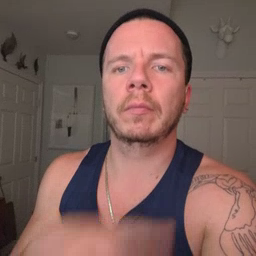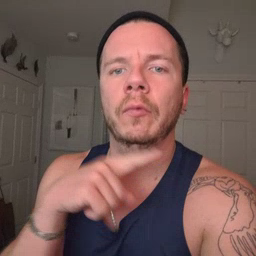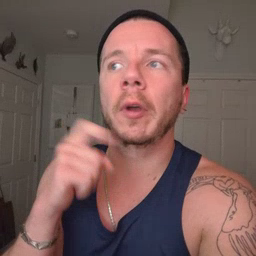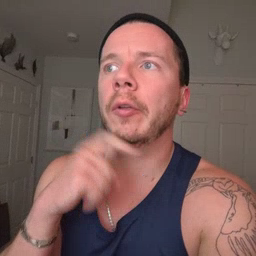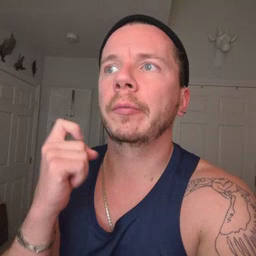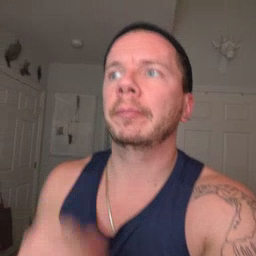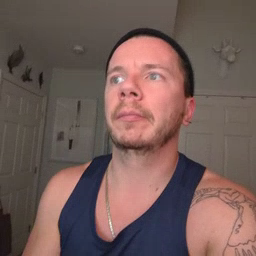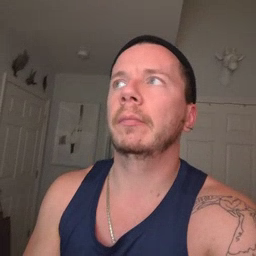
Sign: dryer